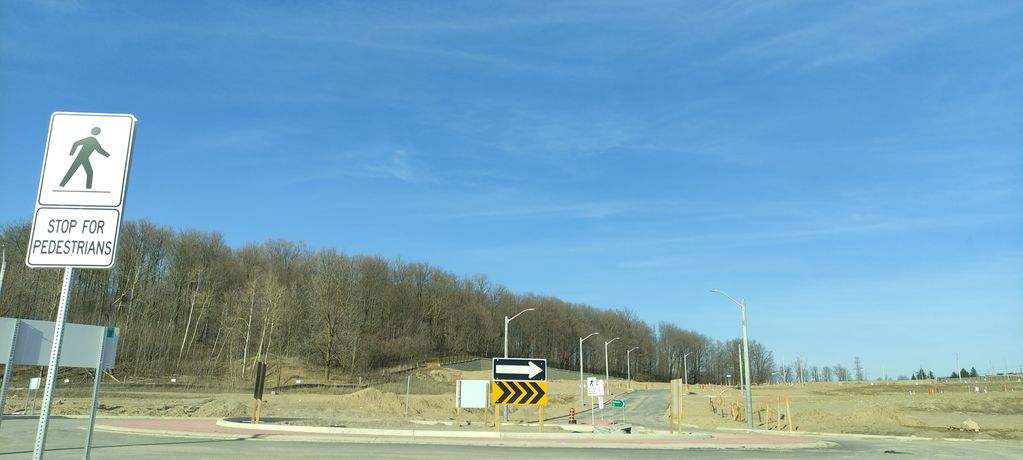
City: kitchener-waterloo